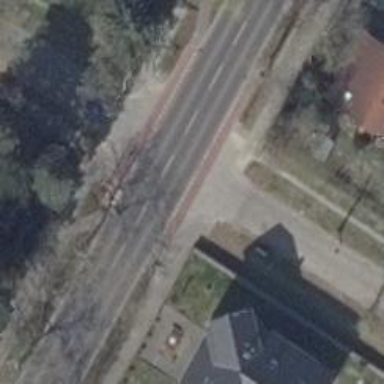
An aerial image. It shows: Road with "give way" sign.